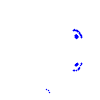
Particle: pion